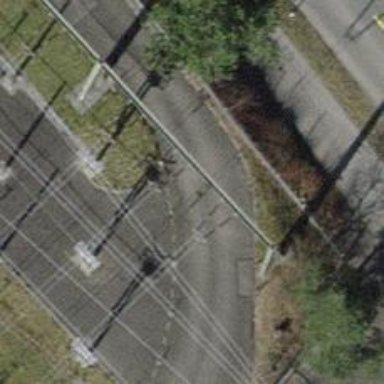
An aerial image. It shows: Insulator used in power equipment.